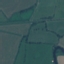
Land use / land cover: Pasture